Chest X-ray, PA view. Patient: 30 years old, sex M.
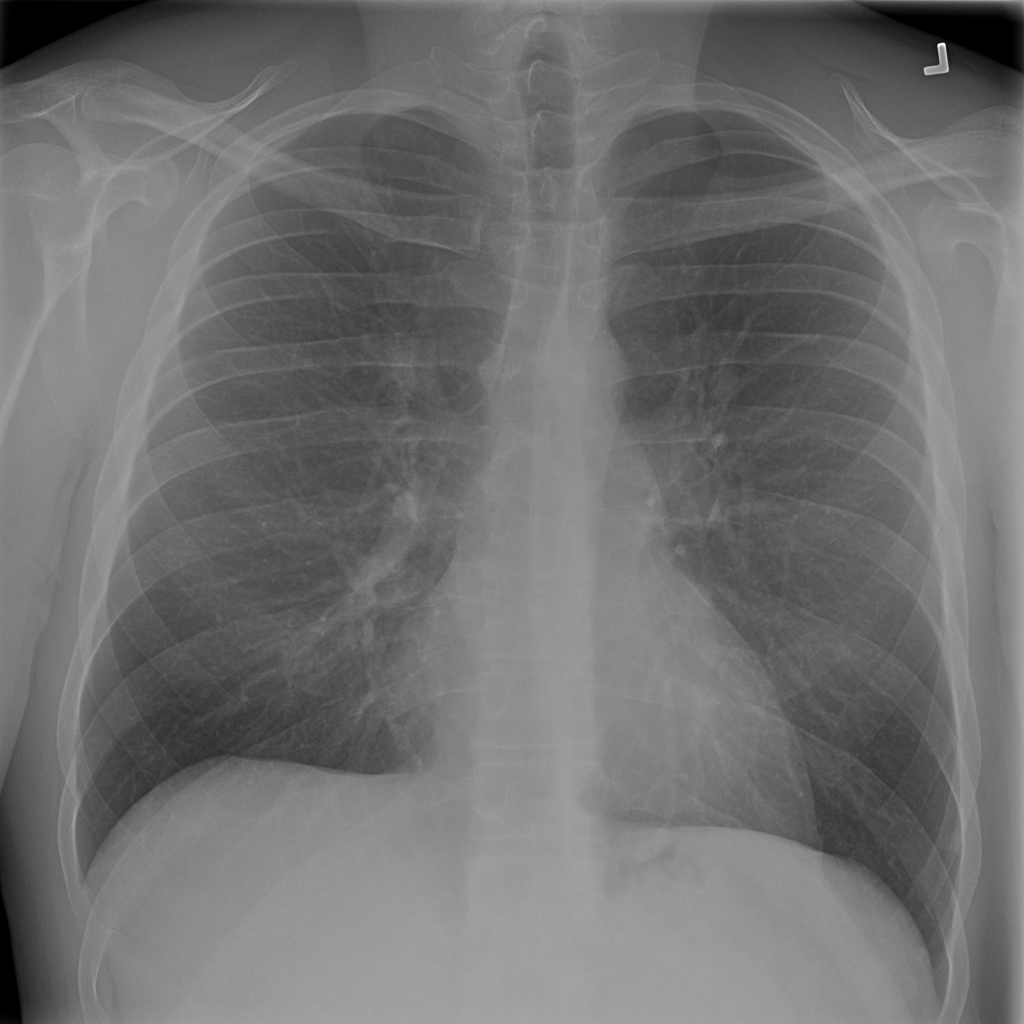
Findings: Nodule